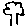
Label: tree